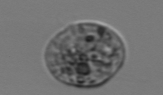
Label: Amoeba